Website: lowes
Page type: payment
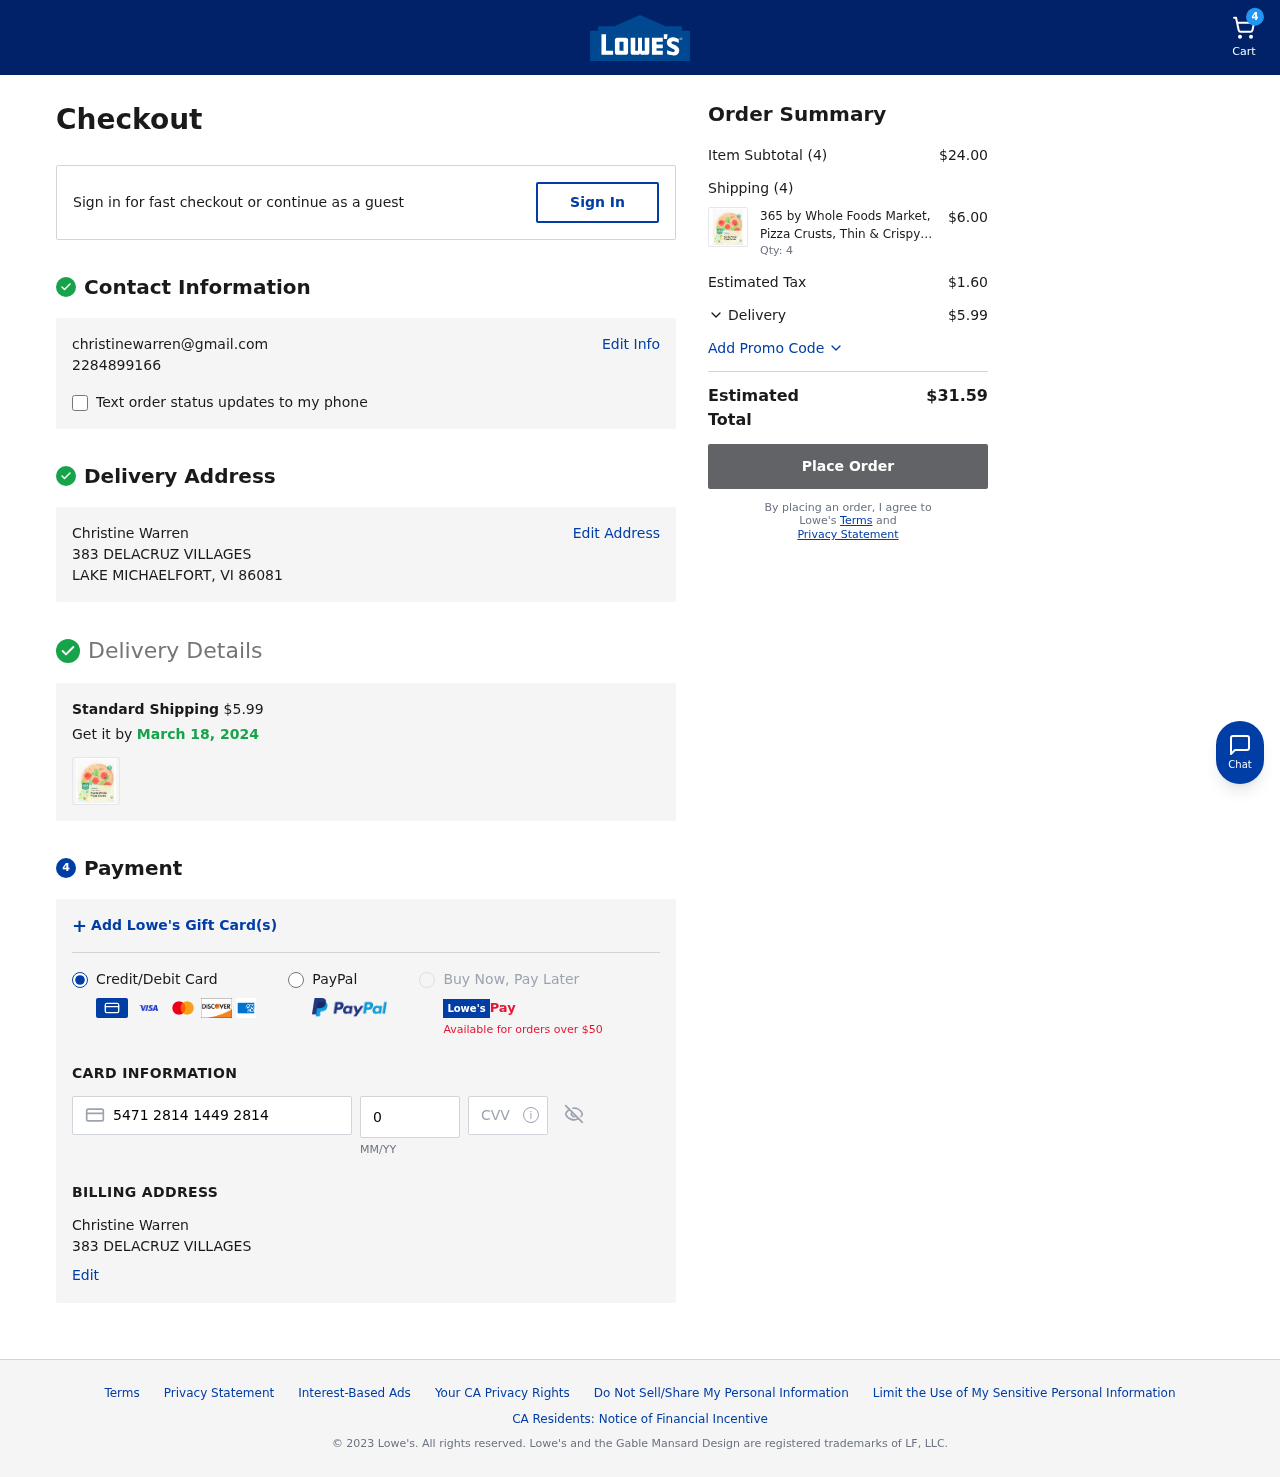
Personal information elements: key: PII_CARD_CVV
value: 745
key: PII_CARD_EXPIRY
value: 07/27
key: PII_CARD_NUMBER
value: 5471 2814 1449 2814
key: PII_EMAIL
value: christinewarren@gmail.com
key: PII_FULLNAME
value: Christine Warren
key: PII_FULLNAME2
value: Christine Warren
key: PII_PHONE
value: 2284899166
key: PII_STREET
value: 383 DELACRUZ VILLAGES
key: PII_STREET2
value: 383 DELACRUZ VILLAGES
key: PII_CITY_STATE_ZIP
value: LAKE MICHAELFORT, VI 86081
Product elements: key: PRODUCT1_NAME
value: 365 by Whole Foods Market, Pizza Crusts, Thin & Crispy Rustic White (2 Pack), 3.5 Ounce
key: PRODUCT1_PRICE
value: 6
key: PRODUCT1_QUANTITY
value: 4
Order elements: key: ORDER_NUM_ITEMS
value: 4
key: ORDER_SHIPPING_COST
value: $5.99
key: ORDER_DELIVERY_DATE
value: March 18, 2024
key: ORDER_SUBTOTAL
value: $24.00
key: ORDER_NUM_ITEMS2
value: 4
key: ORDER_TAX
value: $1.60
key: ORDER_SHIPPING_COST2
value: $5.99
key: ORDER_TOTAL
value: $31.59